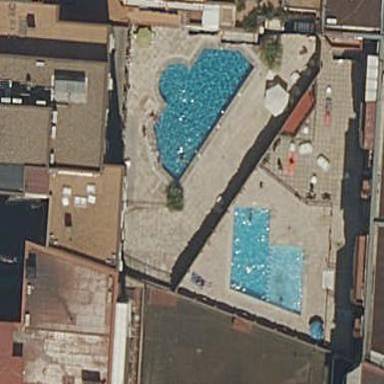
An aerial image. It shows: Swimming pool located in leisure land.